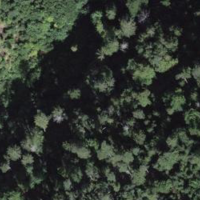
EUNIS habitat code: 43
Species observed at this site:
Chrysosplenium alternifolium